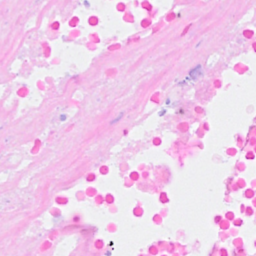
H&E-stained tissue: Breast